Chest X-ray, PA view. Patient: 7 years old, sex M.
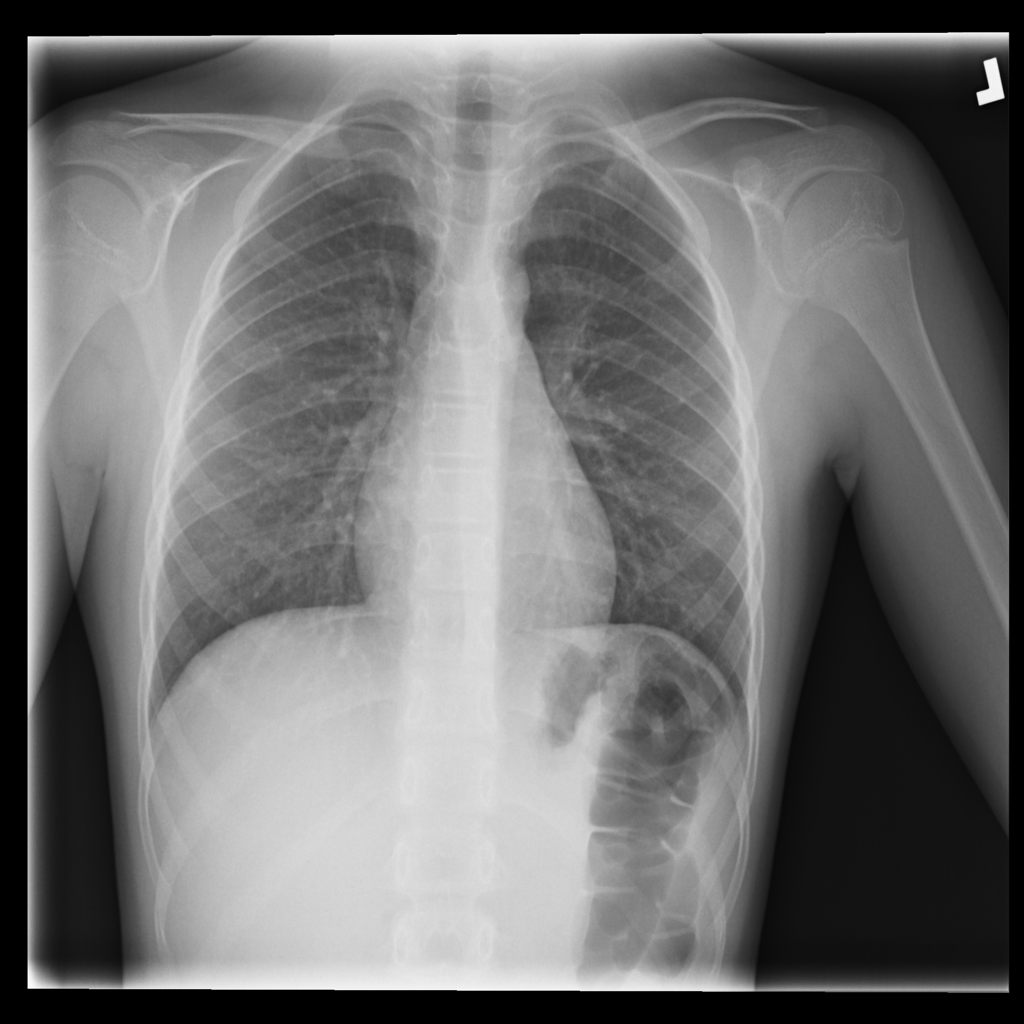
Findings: No Finding